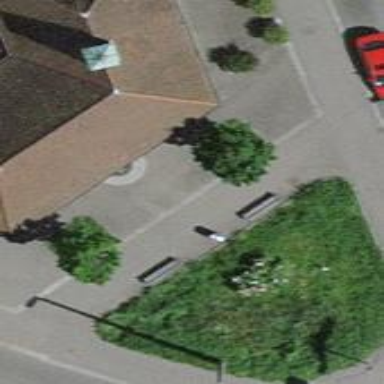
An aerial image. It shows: Drinking water fountain.